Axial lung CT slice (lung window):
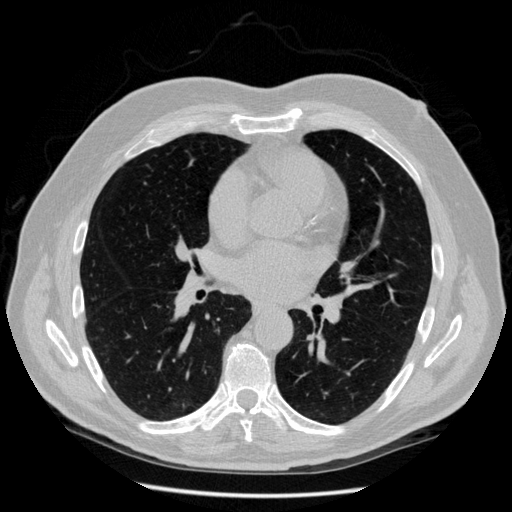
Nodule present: no